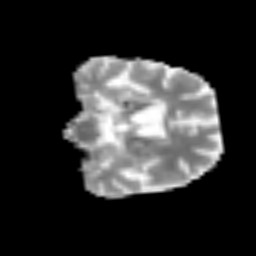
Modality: MD
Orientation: coronal
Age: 75
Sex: female
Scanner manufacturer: siemens
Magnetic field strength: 3 T
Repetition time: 3.2 s
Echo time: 0.081 s